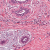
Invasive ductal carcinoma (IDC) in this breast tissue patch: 0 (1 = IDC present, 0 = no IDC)